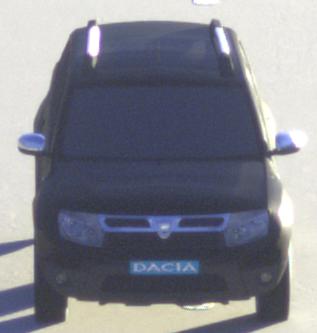
Make: Dacia
Model: Duster dCi 110 FAP
Detailed model: Duster (I)
Model produced from: 2010/06
Model produced until: 2013/11
Doors: 5
Color: black
Road condition: dry road
Daytime: sunrise or sunset
Contrast: high contrast